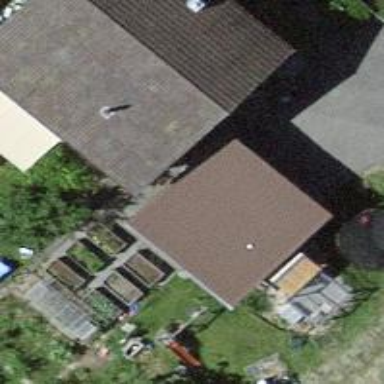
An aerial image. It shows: Garage.